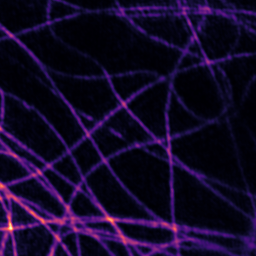
Label: Super-resolution Microtubules image